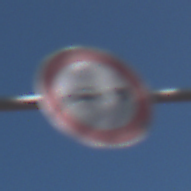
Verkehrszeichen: VerbotPersonenkraftwagenMitAnhaenger
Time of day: MorningAfternoon
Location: Outdoor (Suburban)
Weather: PartlyCloudy
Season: NotSpecified
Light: Natural